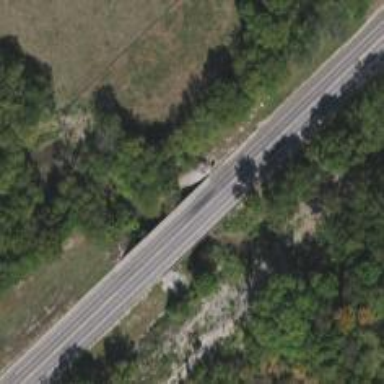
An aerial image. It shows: Asphalt surface on bridge.